Platform: macOS
Application: Arc Browser
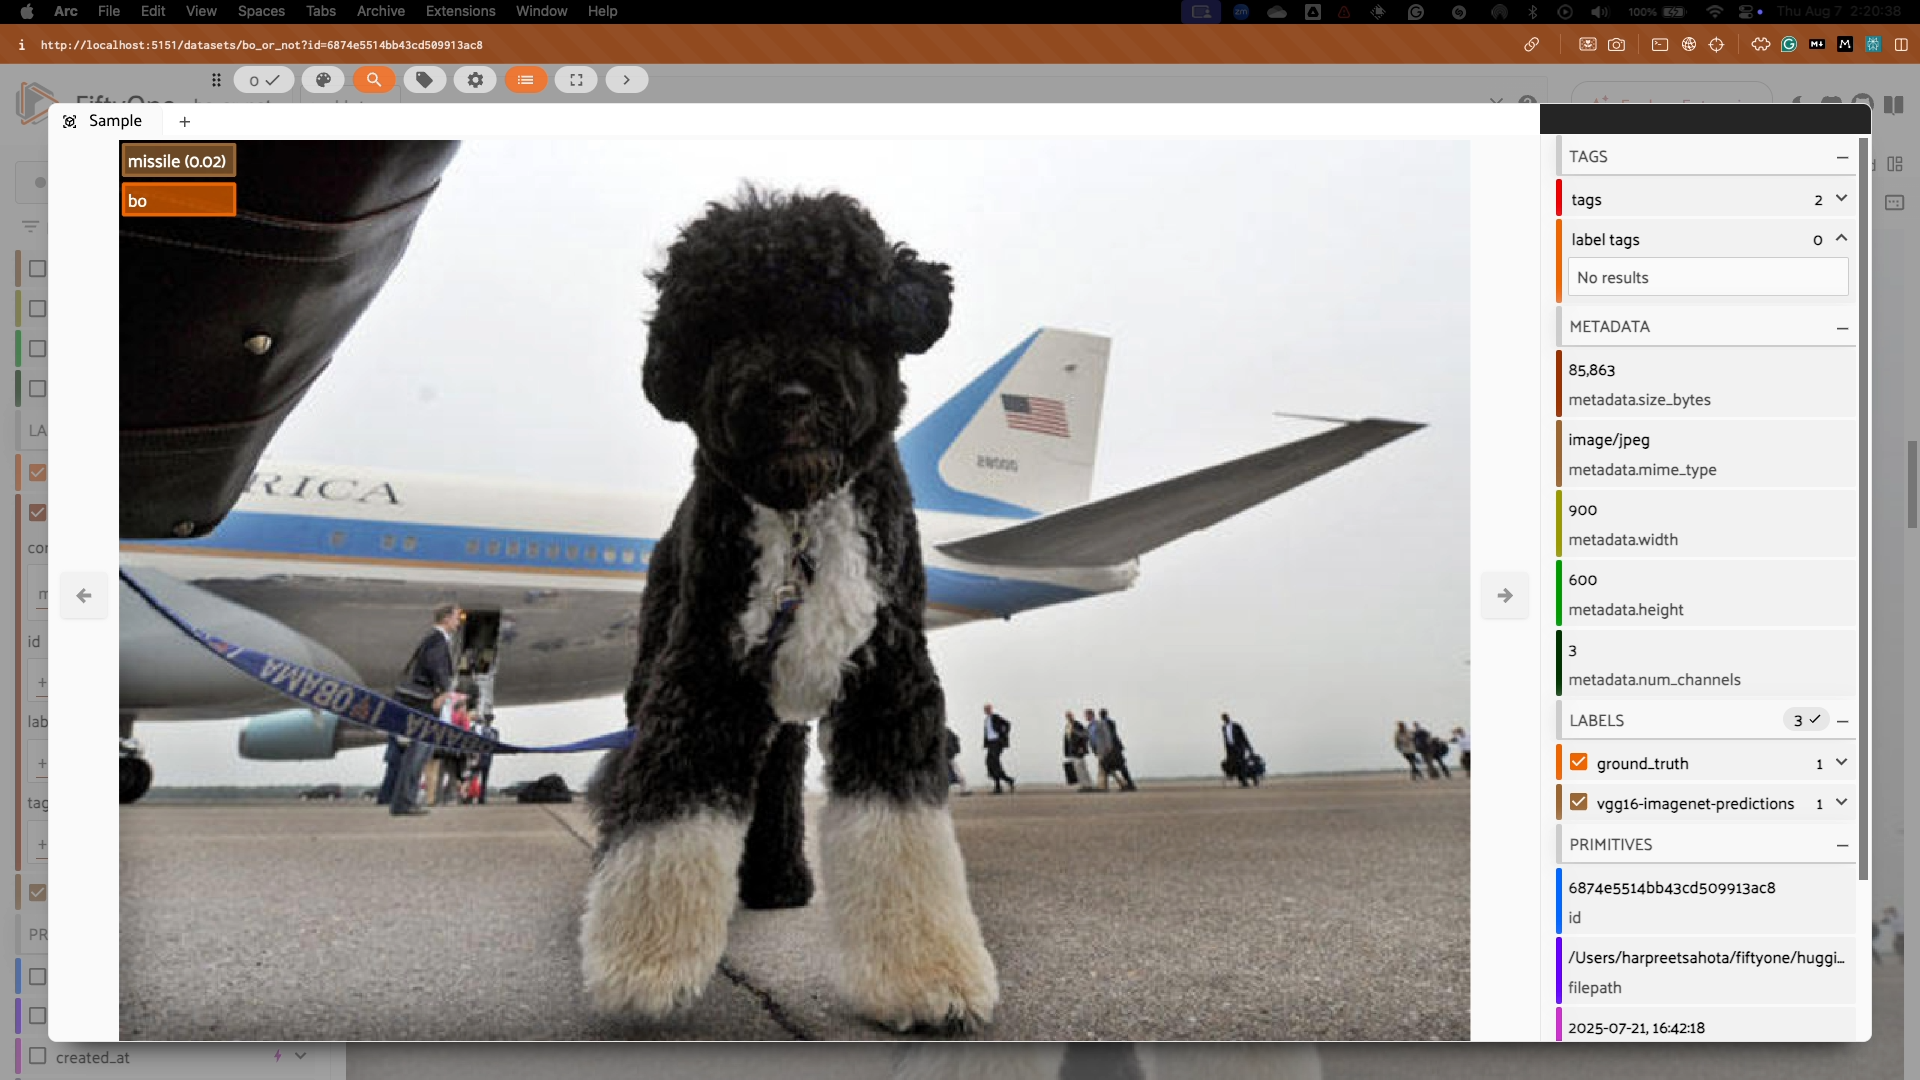
task_description: Locate the labels group in the sidebar of the sample modal
action_type: hover
element_info: Menu Item
steps_since_start: 1